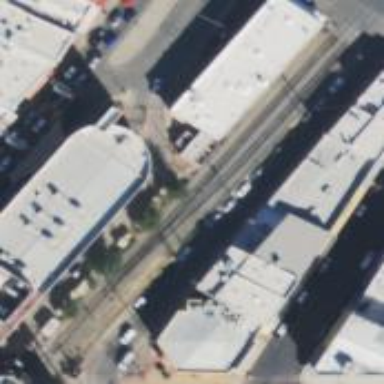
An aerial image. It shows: Railway siding for service.